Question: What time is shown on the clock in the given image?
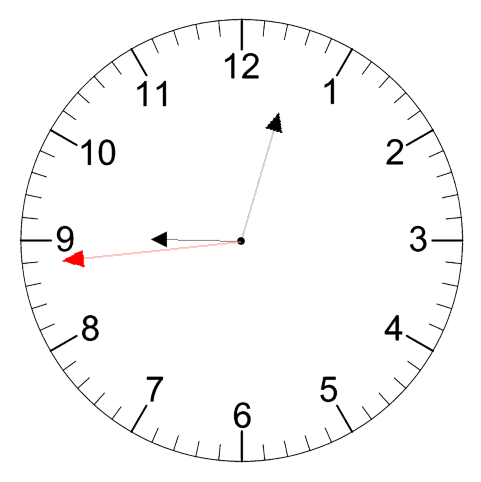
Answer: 09:02:44